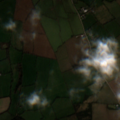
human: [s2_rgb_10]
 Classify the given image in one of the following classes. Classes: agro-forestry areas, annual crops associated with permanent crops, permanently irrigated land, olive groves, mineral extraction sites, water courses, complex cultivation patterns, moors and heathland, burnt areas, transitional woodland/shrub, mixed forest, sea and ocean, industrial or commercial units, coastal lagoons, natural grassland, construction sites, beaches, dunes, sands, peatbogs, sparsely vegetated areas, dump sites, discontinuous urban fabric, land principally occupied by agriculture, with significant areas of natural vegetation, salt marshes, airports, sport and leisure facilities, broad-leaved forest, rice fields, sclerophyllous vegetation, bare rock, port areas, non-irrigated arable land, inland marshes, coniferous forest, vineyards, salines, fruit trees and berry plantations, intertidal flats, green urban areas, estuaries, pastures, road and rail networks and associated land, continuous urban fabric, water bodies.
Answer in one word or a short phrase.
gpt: non-irrigated arable land, pastures